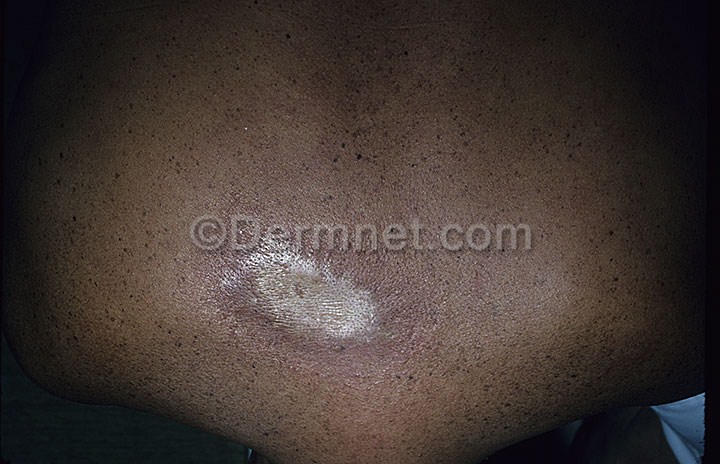
Disease: Lupus and other Connective Tissue diseases